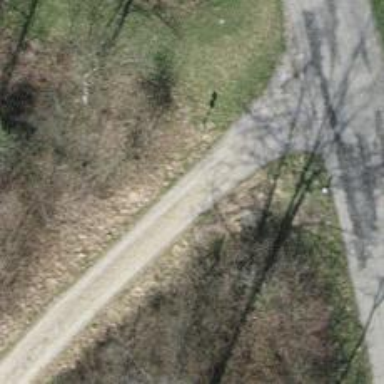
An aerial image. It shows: Compacted track road with grade3 tracktype.